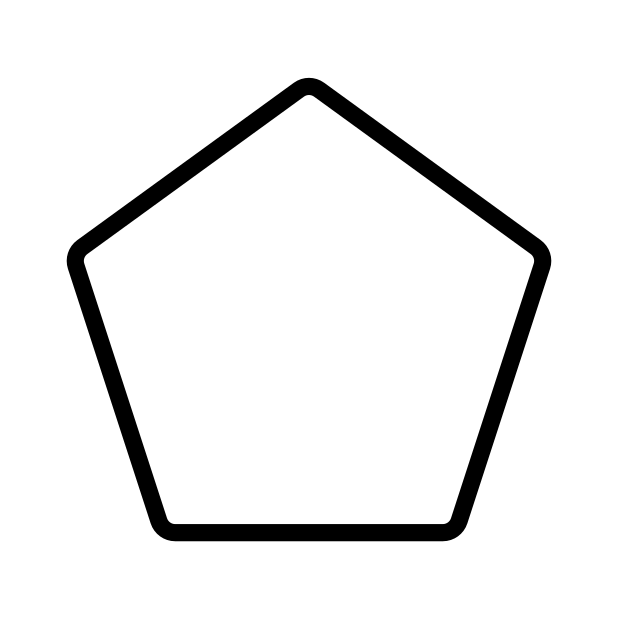
Emoji: ⬠
Name: white pentagon
Unicode: 0x2b20